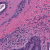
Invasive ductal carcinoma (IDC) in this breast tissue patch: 0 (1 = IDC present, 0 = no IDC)